Question: I have groups of record in my csv file. I want to create multiple graph in same window with different color for different groups. For Example, I have 'N1' record of group 'A' at different timepoint and 'N2' for 'B' at different time points. I want to have two graphs in same window with red and green color. Is it possible? Is it possible to give the option "group by" in below example (This example worked fine for me for one set)?
'''
plot(as.Date(Lines$TIMEPOINT), Lines$RESULT_VALUE, xlab="Time In Week.",
ylab= "Result Value AT Specific Week.", type='l', col='red')
'''
I saw there are different kinds of graph but this method was very simple. Thanks in advance for your help.
============================>
@jbaums,
Your code is working fine with that data frame. But when I tried as below in real environment, though my result was good but color for the both graph was same. Am I doing any mistyping? I tried to fix my level best but no luck!
'''
Input_Data3 <- Input_Data2[,c("BTCH_NBR","TIMEPOINT","RESULT_VALUE")]
plot(Input_Data3[, 2:3], type='n')
sapply(unique(Input_Data3$BTCH_NBR), function(i) {
Input_Data4 <- subset(Input_Data3, BTCH_NBR==i, select=2:3)
points(Input_Data4[order(Input_Data4$TIMEPOINT), ], col=i, type='o', pch=20)
})
legend('bottomright', legend=unique(Input_Data3$BTCH_NBR), bty='n', lty=1, col=seq_along(unique(Input_Data3$BTCH_NBR)), pch=20)
})
'''

and second issue is: legand is in red color but line graph is in pink. Any response will be highly appreciated.
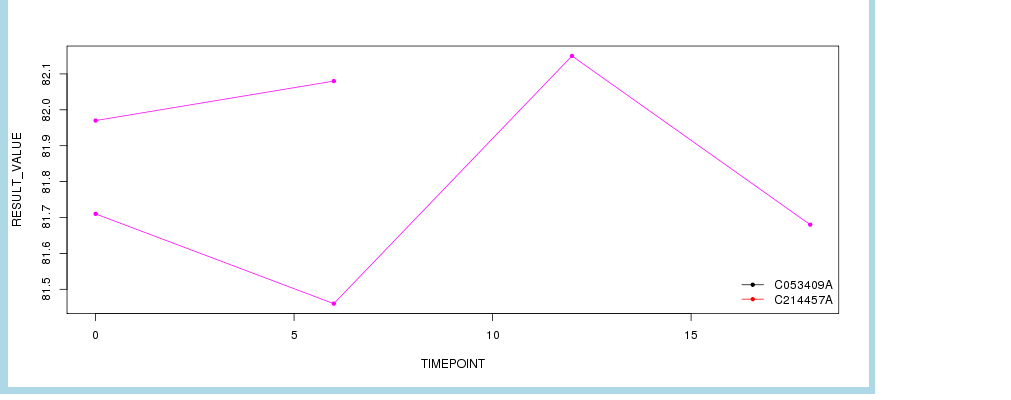
Answer: Here's an approach that will iterate through all groups:
'''
Lines <- structure(list(AS_group = structure(c(1L, 1L, 2L, 1L, 3L, 2L),
.Label = c("A", "B", "C"),
class = "factor"),
TIMEPOINT = c(4L, 5L, 4L, 1L, 5L, 1L),
RESULT_VALUE = c(696537L, 718748L, 799355L, 805800L,
701262L, 531579L)),
.Names = c("AS_group", "TIMEPOINT", "RESULT_VALUE" ),
row.names = c(NA, 6L), class = "data.frame")
plot(Lines[, 2:3], type='n')
sapply(unique(Lines$AS_group), function(i) {
Line <- subset(Lines, AS_group==i, select=2:3)
points(Line[order(Line$TIMEPOINT), ], col=i, type='o', pch=20)
})
legend('bottomright', legend=unique(Lines$AS_group), bty='n',
lty=1, col=seq_along(unique(Lines$AS_group)), pch=20)
'''

Note that in this small subset of your data (the first 6 rows), there is only one instance of 'C', so for that group only a single point is plotted, with no line.
See '?plot', '?for', '?subset', '?points' and '?legend' for further info.